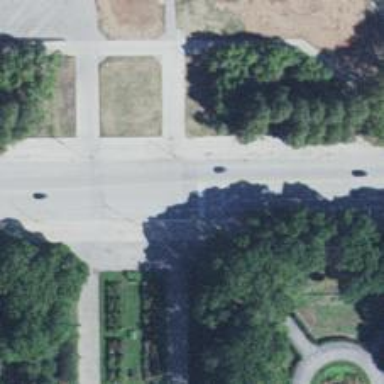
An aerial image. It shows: Secondary road with separate asphalt sidewalk.